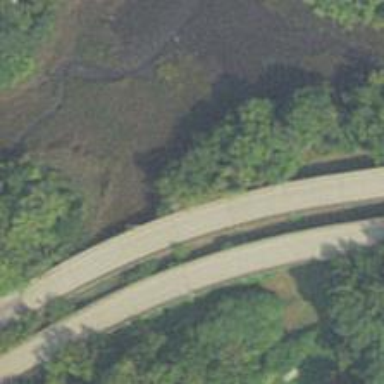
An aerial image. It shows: Viaduct bridge over primary highway.